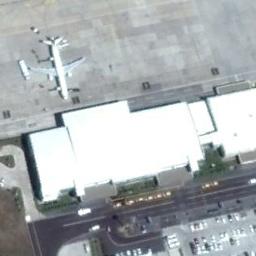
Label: airplane